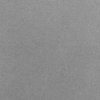
Label: dusty